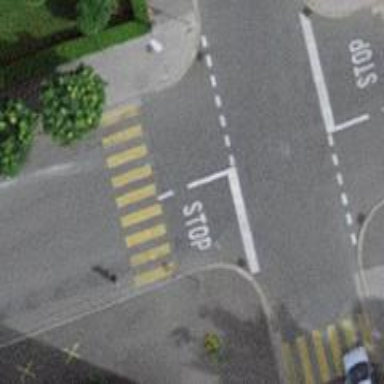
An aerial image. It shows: Marked crossing with zebra markings on the road.